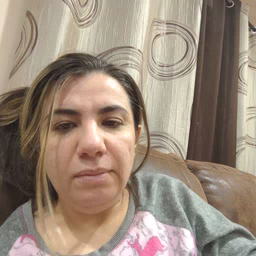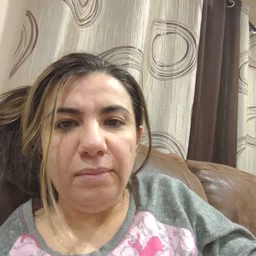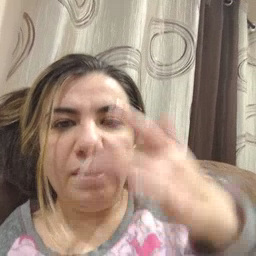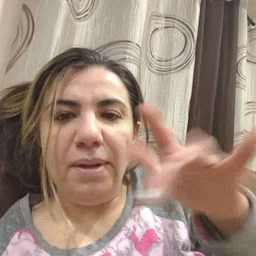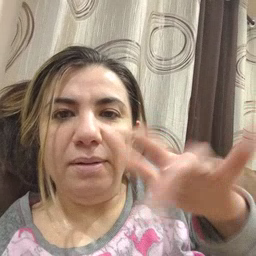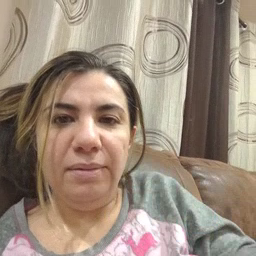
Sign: empty